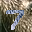
Label: 7